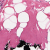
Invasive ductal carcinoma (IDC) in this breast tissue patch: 0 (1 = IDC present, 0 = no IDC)